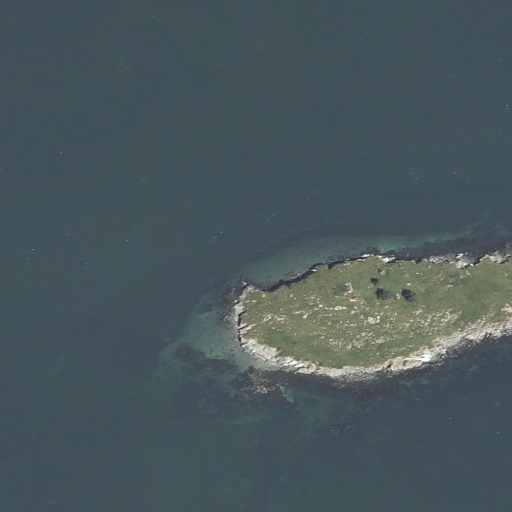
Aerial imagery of island in Maine named Dagger Island containing open water, herbaceous wetlands, and barren land